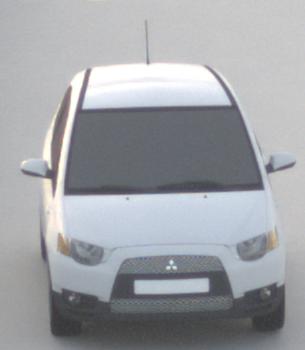
Make: Mitsubishi
Model: Colt 1.1
Detailed model: Colt (VI)
Model produced from: 2008/11
Model produced until: 2010/10
Doors: 3
Color: white
Road condition: dry road
Daytime: sunrise or sunset
Contrast: low contrast